Aerial crown-view tile of a tropical tree (Barro Colorado Island, Panama), acquired 20241112:
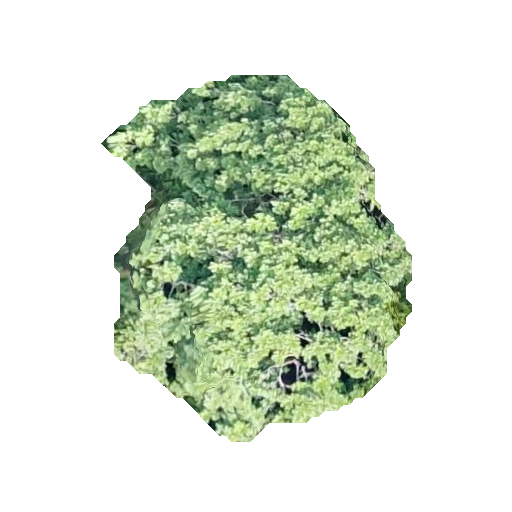
Species: Simarouba amara
GBIF accepted scientific name: Simarouba amara
Crown area: 126.607 m²